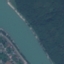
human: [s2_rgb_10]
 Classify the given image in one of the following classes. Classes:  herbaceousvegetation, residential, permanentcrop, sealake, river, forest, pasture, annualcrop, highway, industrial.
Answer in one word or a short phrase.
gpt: River